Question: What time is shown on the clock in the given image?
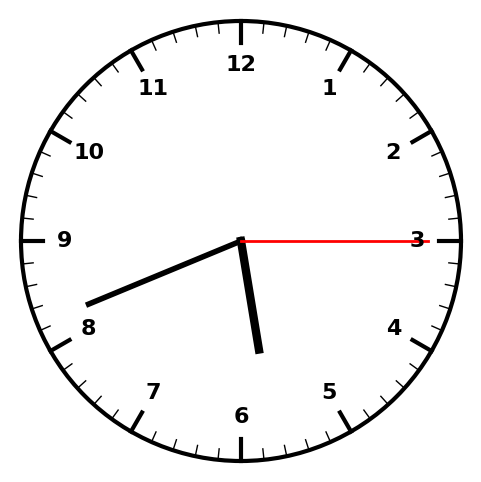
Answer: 05:41:15